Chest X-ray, PA view. Patient: 52 years old, sex F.
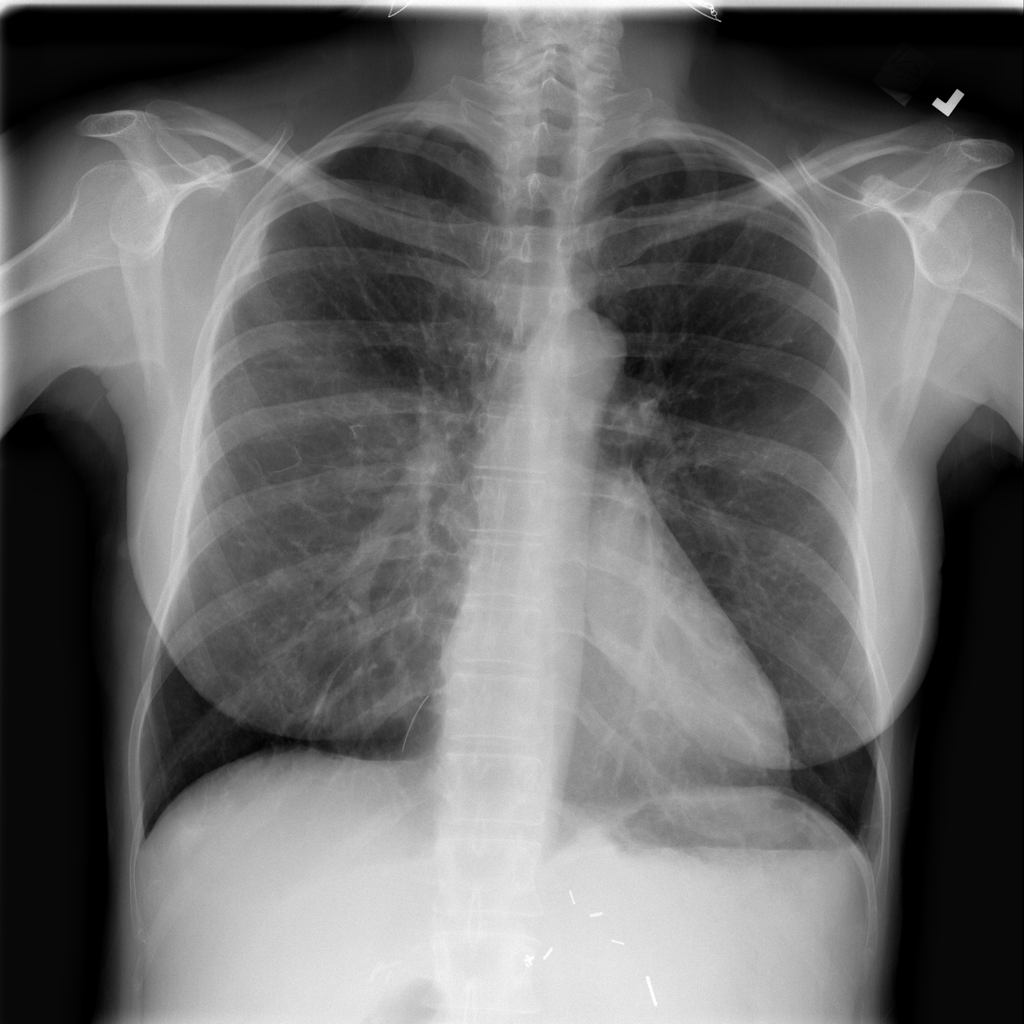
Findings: No Finding